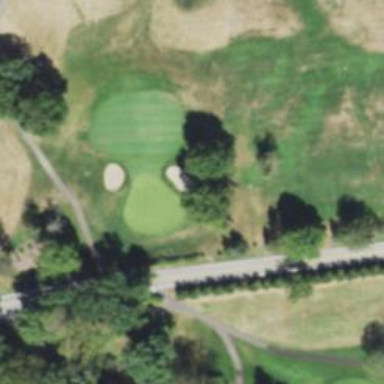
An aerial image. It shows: Golf hole.